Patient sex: F
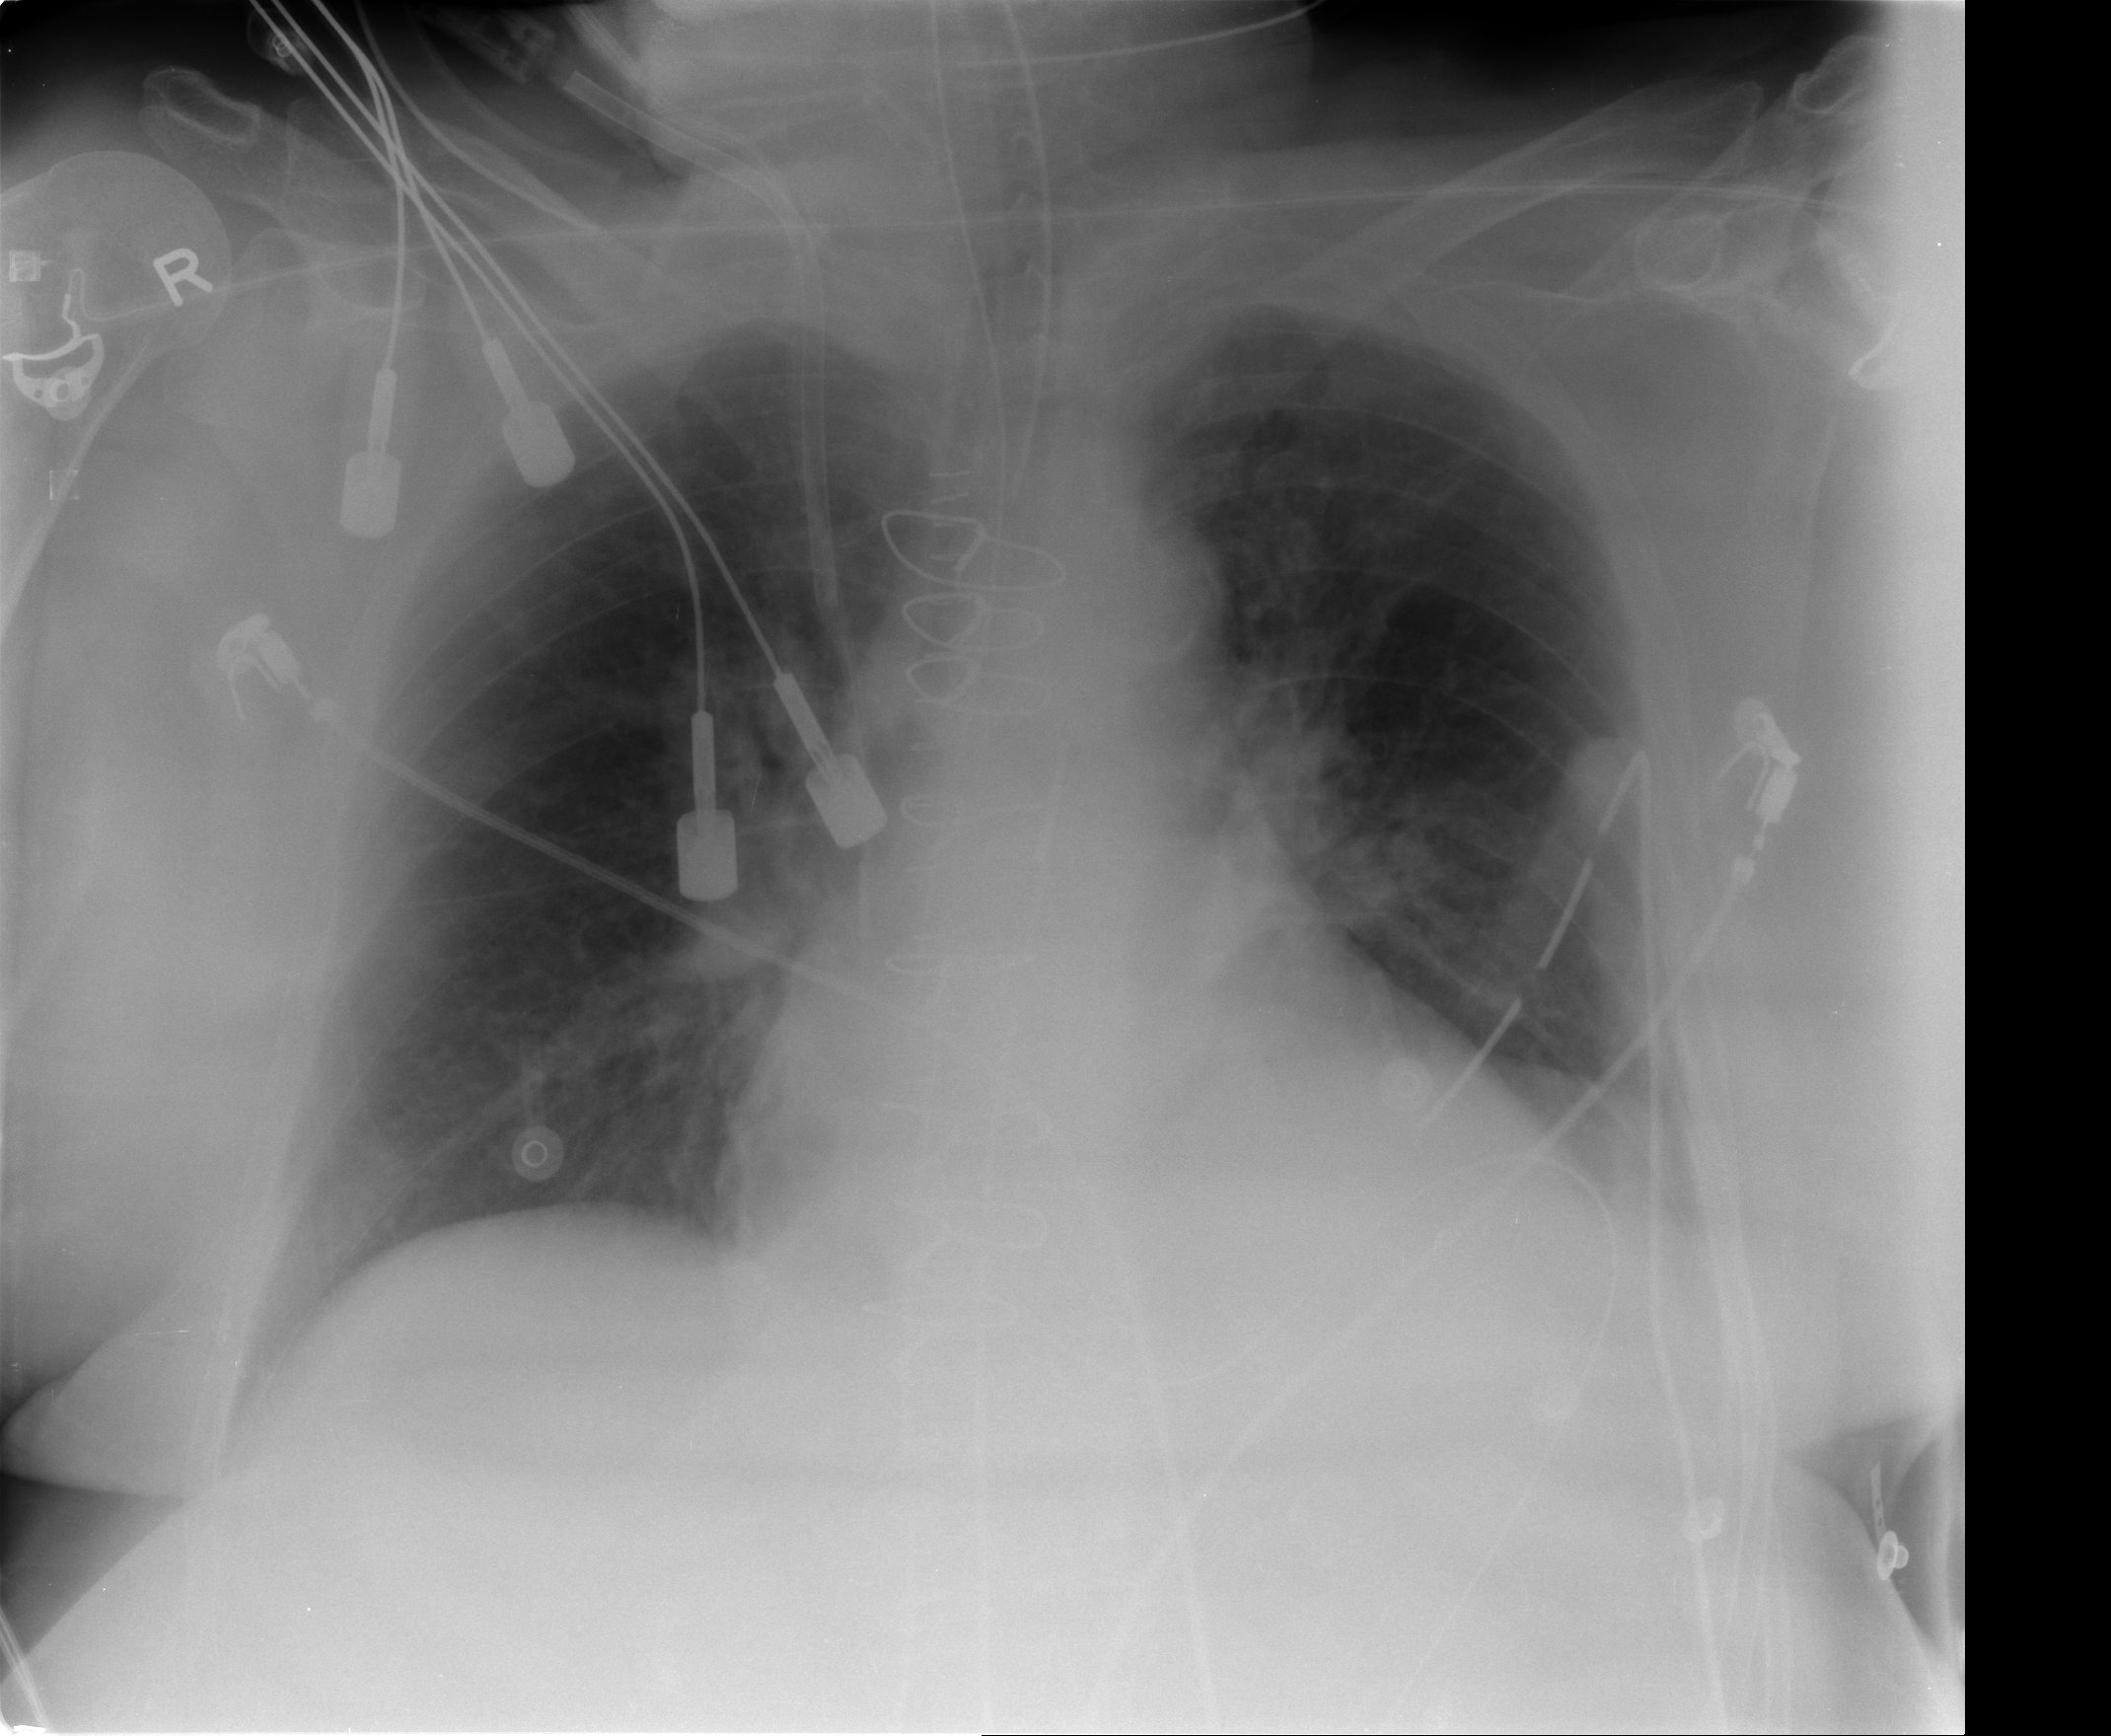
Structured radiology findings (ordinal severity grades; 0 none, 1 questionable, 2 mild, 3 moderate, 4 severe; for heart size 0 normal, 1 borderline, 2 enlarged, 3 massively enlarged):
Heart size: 0
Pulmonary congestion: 1
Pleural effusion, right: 0
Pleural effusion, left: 1
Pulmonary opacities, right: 0
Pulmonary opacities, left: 0
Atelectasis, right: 0
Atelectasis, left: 0